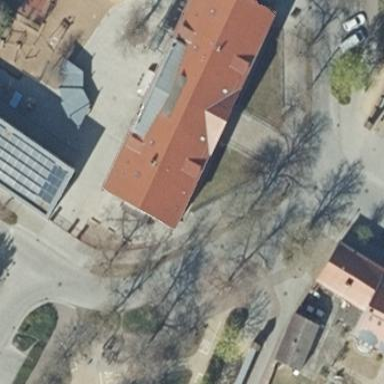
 and the building itself is beige in color."